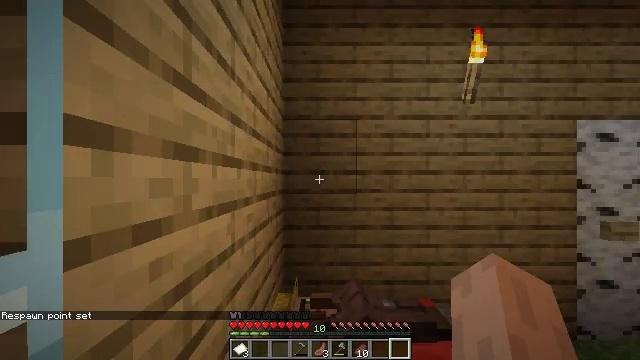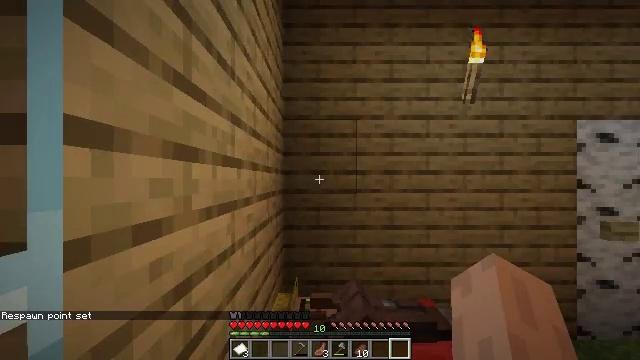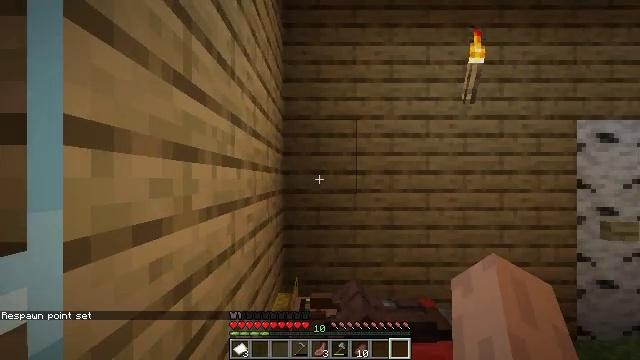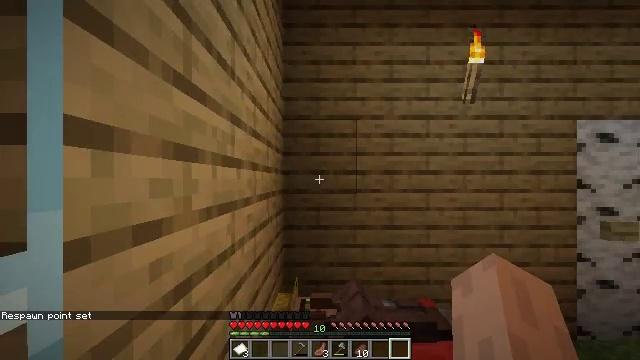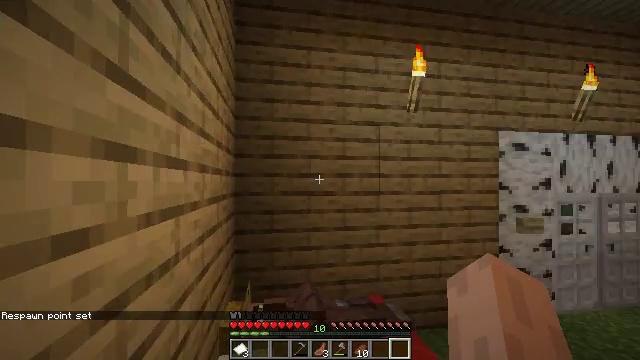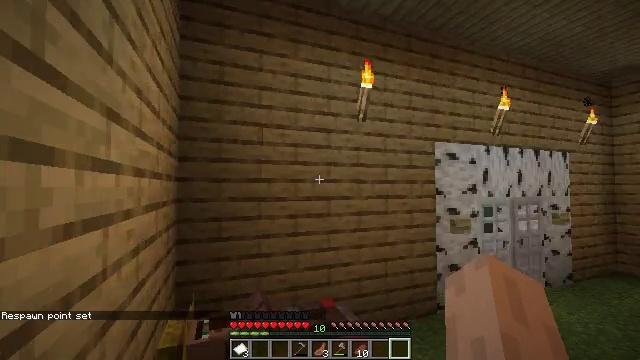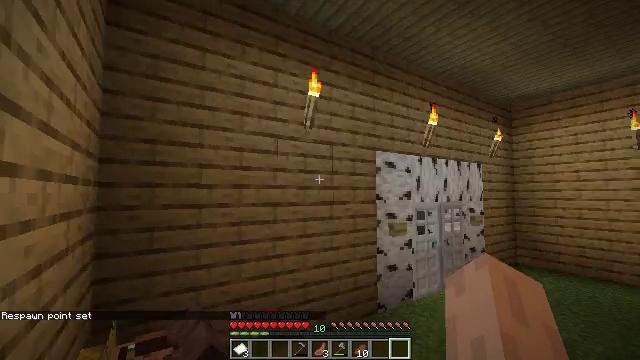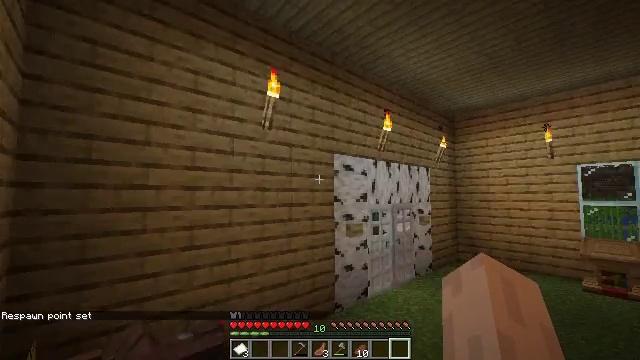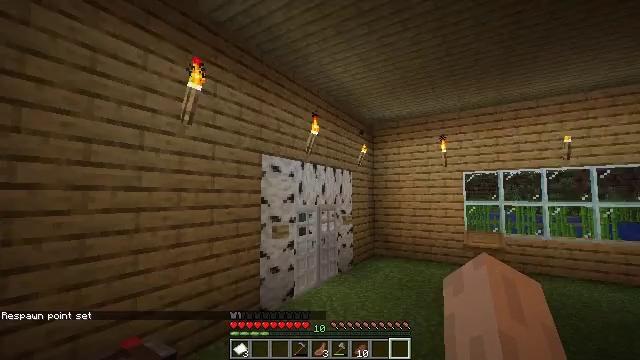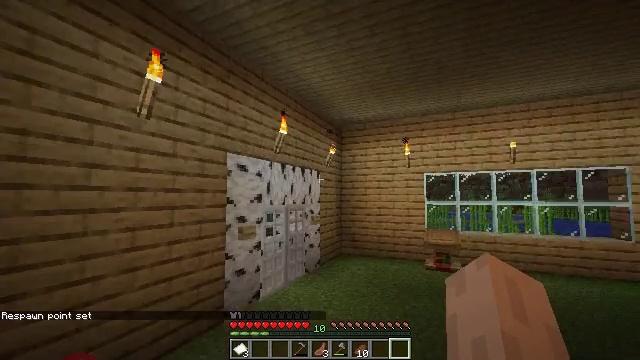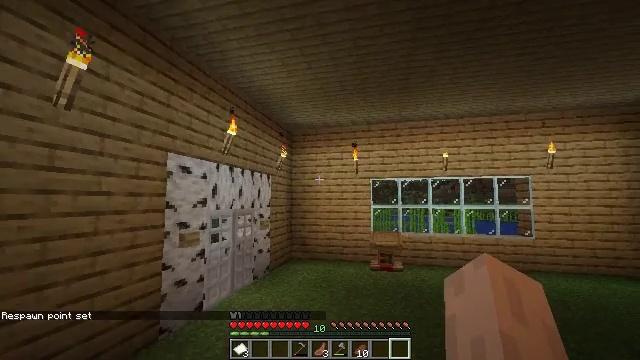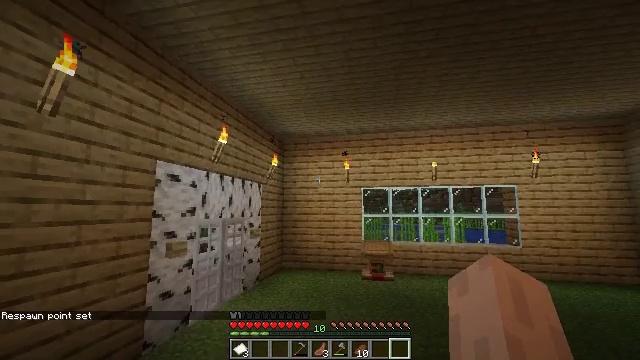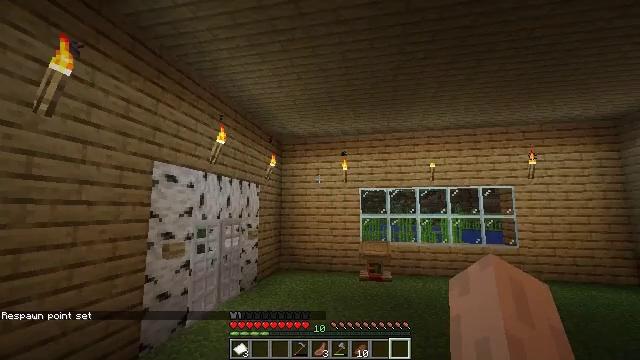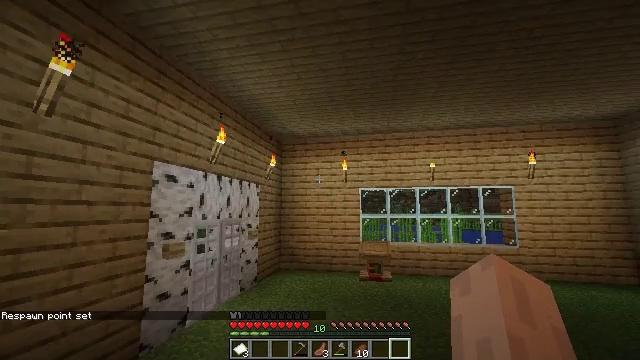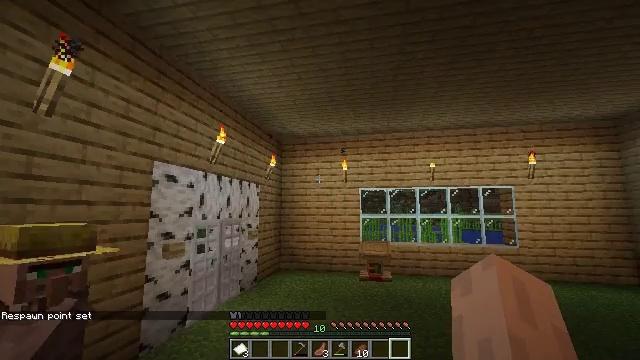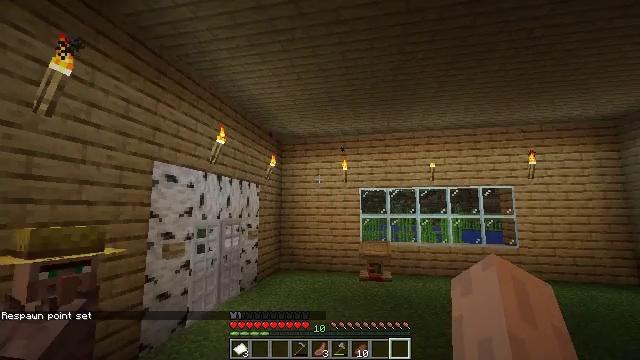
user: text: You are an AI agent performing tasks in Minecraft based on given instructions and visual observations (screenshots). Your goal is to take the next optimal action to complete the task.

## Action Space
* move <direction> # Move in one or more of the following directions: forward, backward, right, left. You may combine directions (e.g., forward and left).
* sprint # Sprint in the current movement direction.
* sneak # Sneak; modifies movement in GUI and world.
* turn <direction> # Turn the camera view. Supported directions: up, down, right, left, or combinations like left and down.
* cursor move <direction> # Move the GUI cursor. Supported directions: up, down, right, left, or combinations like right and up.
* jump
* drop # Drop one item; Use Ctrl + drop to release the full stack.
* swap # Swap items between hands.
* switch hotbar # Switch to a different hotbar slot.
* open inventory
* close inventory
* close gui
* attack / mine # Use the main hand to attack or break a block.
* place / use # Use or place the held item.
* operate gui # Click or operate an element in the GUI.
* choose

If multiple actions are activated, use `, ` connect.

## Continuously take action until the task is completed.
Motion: motion action
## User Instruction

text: Craft a cartography table with the required materials.
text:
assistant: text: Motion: no_op
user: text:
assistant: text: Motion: no_op
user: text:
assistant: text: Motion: no_op
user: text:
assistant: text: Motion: turn right
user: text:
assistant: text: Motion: turn right and up
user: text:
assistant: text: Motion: turn right and up
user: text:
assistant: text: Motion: turn right
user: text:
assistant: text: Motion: turn right
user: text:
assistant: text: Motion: turn right
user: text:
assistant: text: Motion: turn right
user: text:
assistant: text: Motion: turn right and up
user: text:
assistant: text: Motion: no_op
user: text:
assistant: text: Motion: no_op
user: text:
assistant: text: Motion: no_op
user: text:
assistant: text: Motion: no_op
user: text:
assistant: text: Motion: no_op
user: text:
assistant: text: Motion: no_op
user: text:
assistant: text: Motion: turn right and down
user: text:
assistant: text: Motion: turn right and down
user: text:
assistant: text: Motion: turn right and down
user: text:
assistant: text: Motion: turn right and down
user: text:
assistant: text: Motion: turn right and down
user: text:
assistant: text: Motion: turn down
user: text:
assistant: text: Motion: turn down
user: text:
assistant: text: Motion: no_op
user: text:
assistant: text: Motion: no_op
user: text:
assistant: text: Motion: no_op
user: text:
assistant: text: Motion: turn right
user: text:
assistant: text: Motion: turn right
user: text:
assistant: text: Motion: turn right